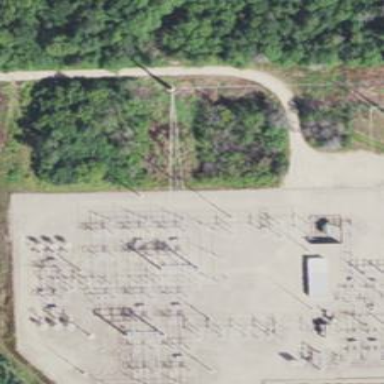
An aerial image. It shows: Switch for power supply.